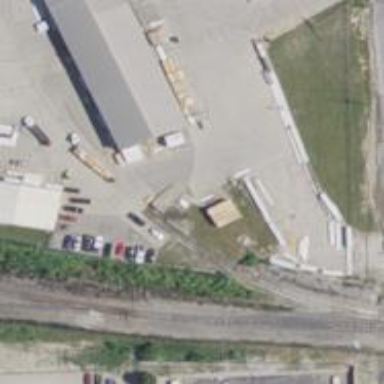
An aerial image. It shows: Rail spur service.